Question: I want to use GROUP BY clause on a query in case IFF it's column TYPE contains [Sale], for that purpose I put the query below,
'''
SELECT
PAYABLE_TYPE AS TYPE,
CASE WHEN (SUBSTRING(PAYABLE_TYPE, 1,6) = '[Sale]') THEN PAYABLE_TYPE END AS T,
PAYABLE_PARTICULAR AS PARTICULAR,
DEBIT,
CREDIT,
PAYABLE_DATE AS DATE
FROM PAYABLES
WHERE PAYABLE_DATE >= $P{DateStart} && PAYABLE_DATE <= $P{DateEnd}
GROUP BY T
'''
But it only returns me 2 lines at all, what I have is in the image below and the GREEN boxed line shows what I need to group. One more thing I need that grouped total to be sum up as well there. Thanks

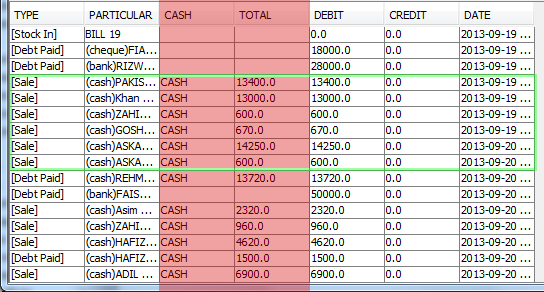
Answer: You want to group by the sales but leave the other rows intact. Let me assume that you have a unique 'id' on each row that is a non-negative integer:
'''
SELECT
PAYABLE_TYPE AS TYPE,
CASE WHEN (SUBSTRING(PAYABLE_TYPE, 1,6) = '[Sale]') THEN PAYABLE_TYPE END AS T,
max(PAYABLE_PARTICULAR) AS PARTICULAR,
sum(DEBIT) as debit,
sum(CREDIT) as credit,
PAYABLE_DATE AS DATE
FROM PAYABLES
WHERE PAYABLE_DATE >= $P{DateStart} && PAYABLE_DATE <= $P{DateEnd}
GROUP BY PAYABLE_DATE, (case WHEN (SUBSTRING(PAYABLE_TYPE, 1,6) = '[Sale]') then -1 else id end);
'''